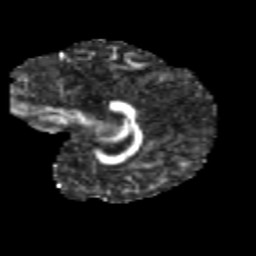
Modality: FA
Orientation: sagittal
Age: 11
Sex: female
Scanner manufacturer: siemens
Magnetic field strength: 3 T
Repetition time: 3.8 s
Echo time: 0.07 s